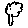
Label: tree